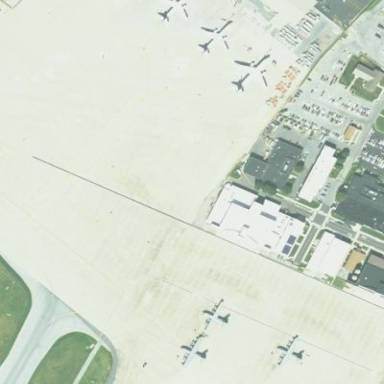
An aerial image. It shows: Apron at the airport.